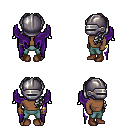
a pixel art fantasy rpg character, male body template, human, dark skin, purple wings, teal pants, gray princess hairstyle, metal helm, bracelets, brown shoes, four views (front, back, left, right), 2x2 character sprite sheet, small pixel art, hard edges, no anti-aliasing